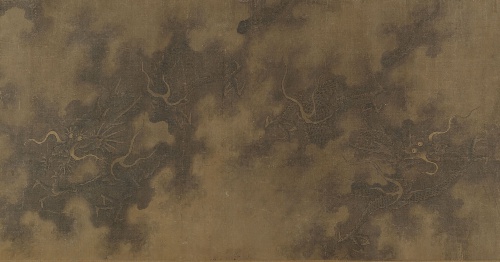
Title: 明　佚名　陳容(僞款)　九龍行雨圖　卷|Nine Dragons
Artist: Unidentified artist
Date: 17th century
Object type: Handscroll
Classification: Paintings
Medium: Handscroll; ink and color on silk
Culture: China
Period: Ming dynasty (1368–1644)
Dimensions: Overall: 15 5/8 x 115 1/4 in. (39.7 x 292.7 cm)
Department: Asian Art
Credit line: From the Collection of A. W. Bahr, Purchase, Fletcher Fund, 1947
Accession year: 1947
Repository: Metropolitan Museum of Art, New York, NY
Tags: Dragons